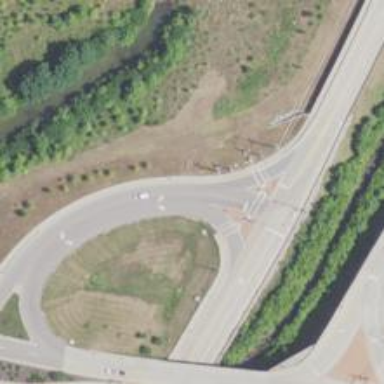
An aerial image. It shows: Secondary link road.